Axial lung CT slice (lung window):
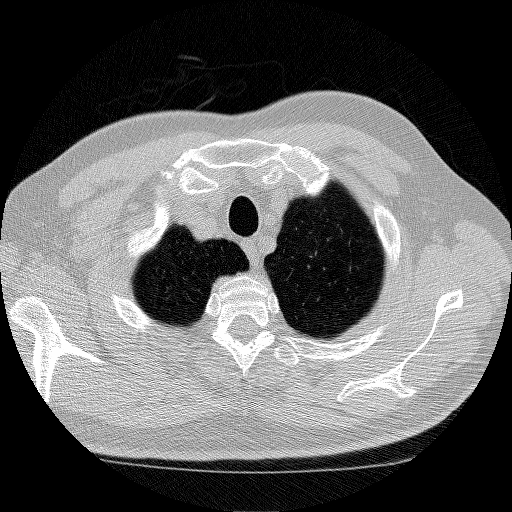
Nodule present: no